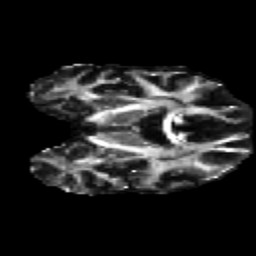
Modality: FA
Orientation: coronal
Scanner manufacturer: ge
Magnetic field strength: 3 T
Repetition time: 17 s
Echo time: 0.0877 s